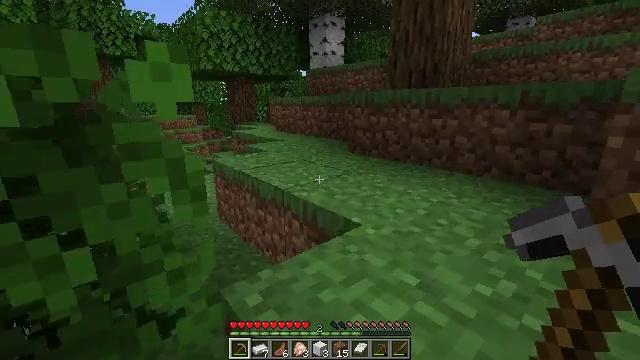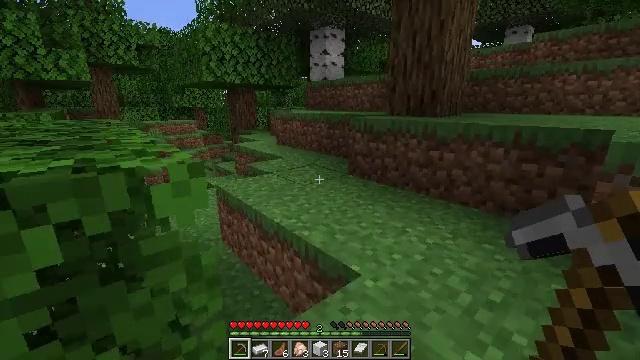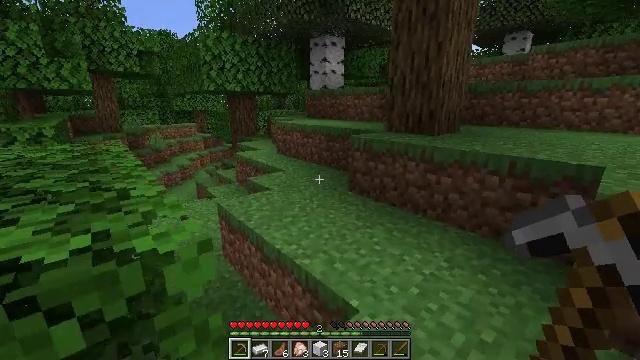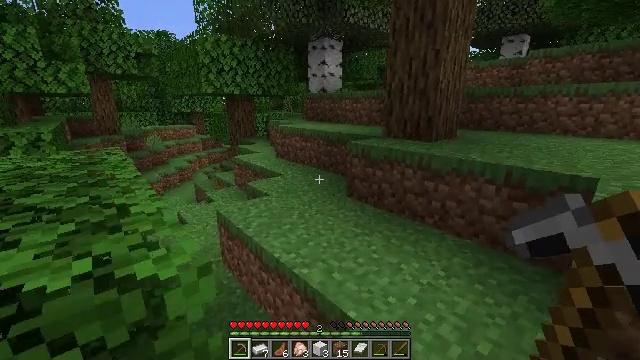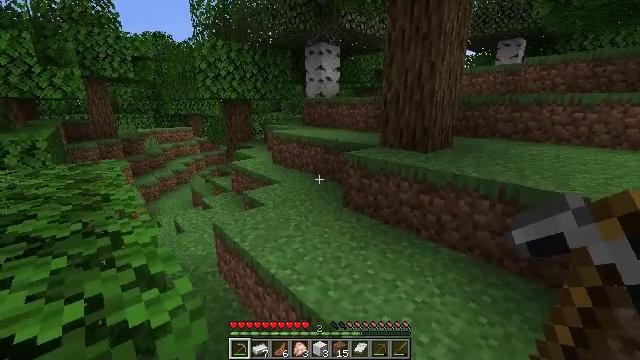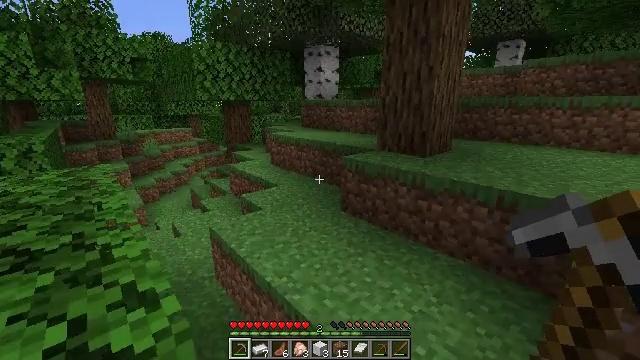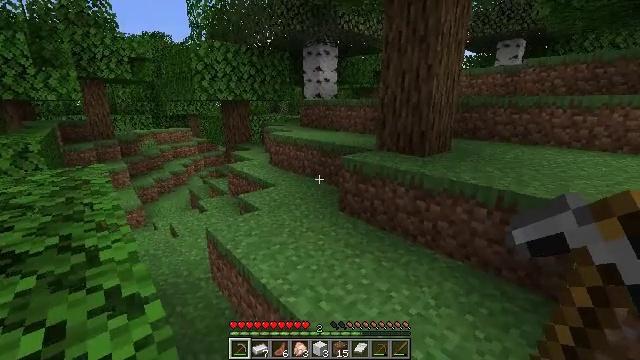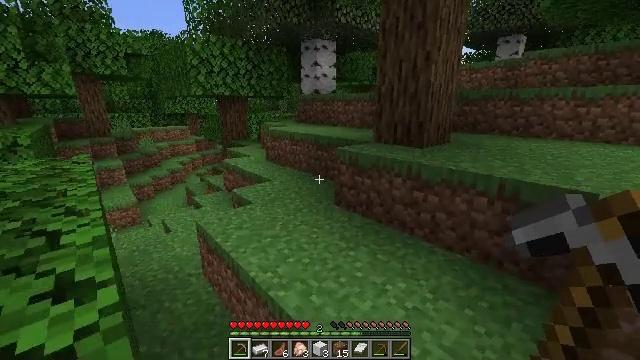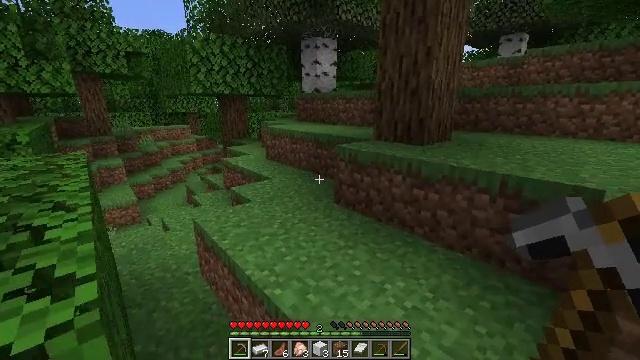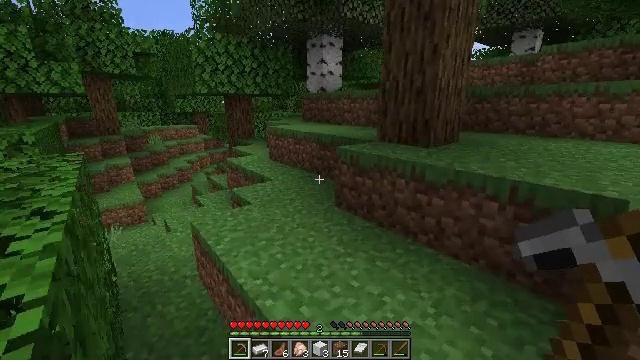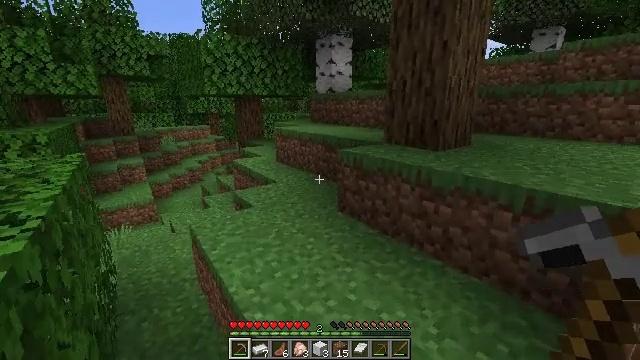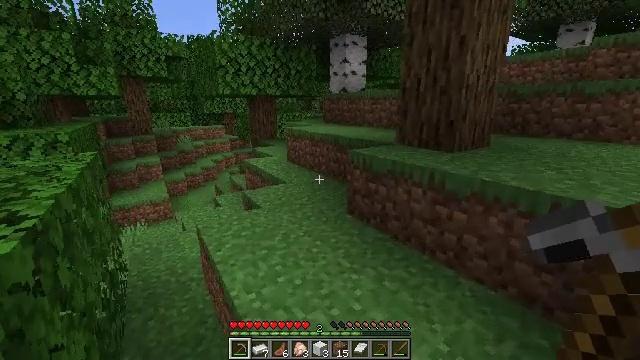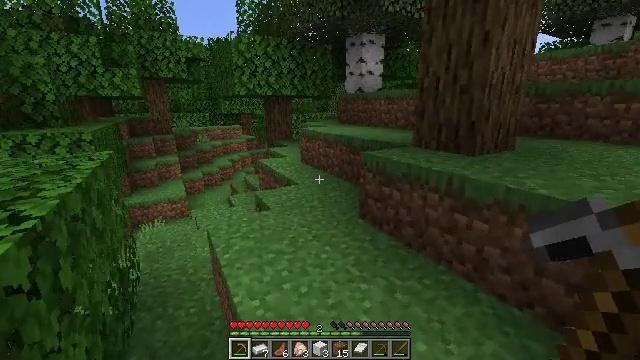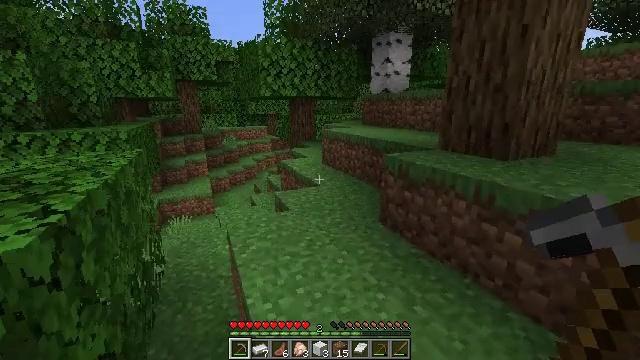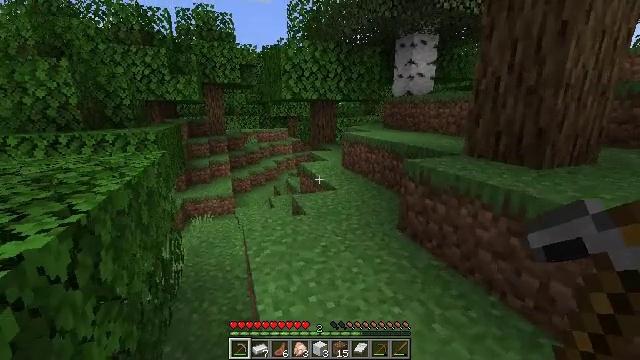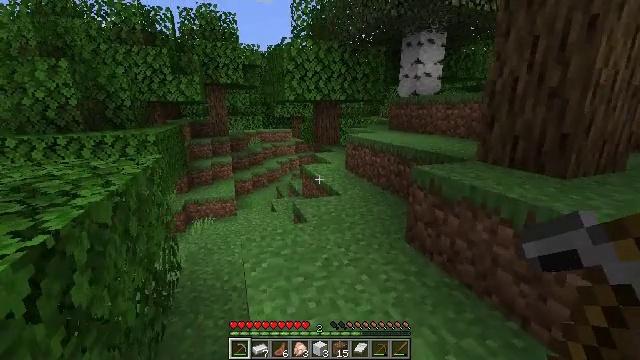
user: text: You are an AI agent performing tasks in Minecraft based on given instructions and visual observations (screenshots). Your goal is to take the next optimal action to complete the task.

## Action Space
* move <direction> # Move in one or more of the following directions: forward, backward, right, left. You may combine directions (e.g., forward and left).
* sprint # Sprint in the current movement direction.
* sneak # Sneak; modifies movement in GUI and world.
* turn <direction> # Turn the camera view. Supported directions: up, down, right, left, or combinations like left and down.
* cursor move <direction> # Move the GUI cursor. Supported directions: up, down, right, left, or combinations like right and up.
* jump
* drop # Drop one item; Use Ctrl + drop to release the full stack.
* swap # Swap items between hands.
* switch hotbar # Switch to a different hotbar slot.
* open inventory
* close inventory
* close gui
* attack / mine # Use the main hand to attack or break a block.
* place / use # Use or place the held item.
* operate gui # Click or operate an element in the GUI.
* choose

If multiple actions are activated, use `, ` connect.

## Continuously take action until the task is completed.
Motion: motion action
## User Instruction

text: Mine the chest to collect it.
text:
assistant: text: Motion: move forward and move right, jump
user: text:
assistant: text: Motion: move forward and move right, jump
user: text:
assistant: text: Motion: move forward and move right, jump
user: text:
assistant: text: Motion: move forward and move right, jump
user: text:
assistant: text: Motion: move forward and move right, jump
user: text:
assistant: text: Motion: move forward and move right, jump
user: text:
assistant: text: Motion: move forward and move right
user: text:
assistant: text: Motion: move forward and move right
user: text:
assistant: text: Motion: move forward and move right, turn left
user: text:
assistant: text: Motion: move forward and move right, turn left
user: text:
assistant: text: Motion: move forward, turn left
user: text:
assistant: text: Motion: turn left
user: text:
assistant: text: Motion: turn left
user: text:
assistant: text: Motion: move forward, turn left
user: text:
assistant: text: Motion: move forward
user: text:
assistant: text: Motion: move forward
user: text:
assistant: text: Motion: no_op
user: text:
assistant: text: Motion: no_op
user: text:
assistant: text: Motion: move forward
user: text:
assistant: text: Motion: move forward
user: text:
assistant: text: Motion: move forward
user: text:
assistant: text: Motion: move forward
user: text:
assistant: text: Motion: move forward
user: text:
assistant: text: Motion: move forward
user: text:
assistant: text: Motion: move forward
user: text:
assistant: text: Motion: move forward, turn right
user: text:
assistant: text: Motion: move forward, turn right
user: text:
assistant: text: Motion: move forward, turn right
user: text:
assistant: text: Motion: move forward, turn right
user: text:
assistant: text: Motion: move forward, turn right